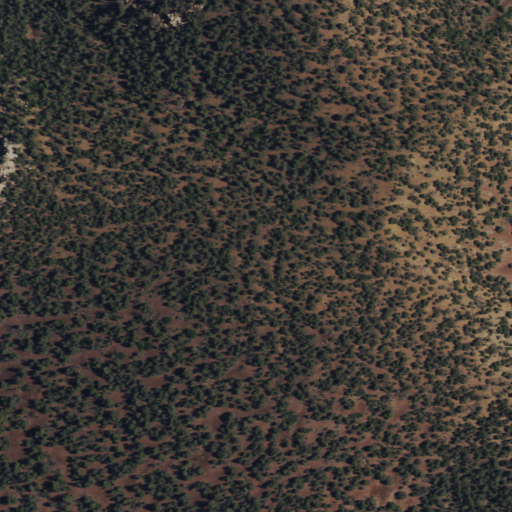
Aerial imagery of mountain in Nevada named Chief Mountain containing evergreen forest and shrub